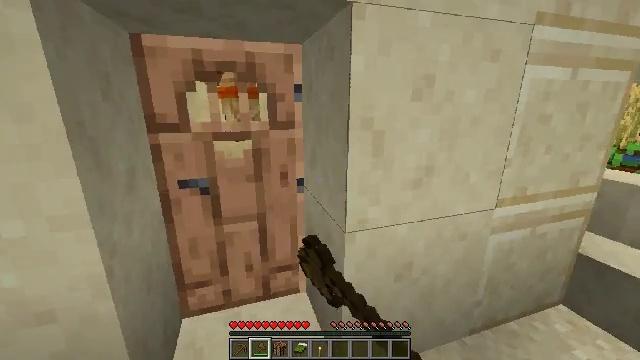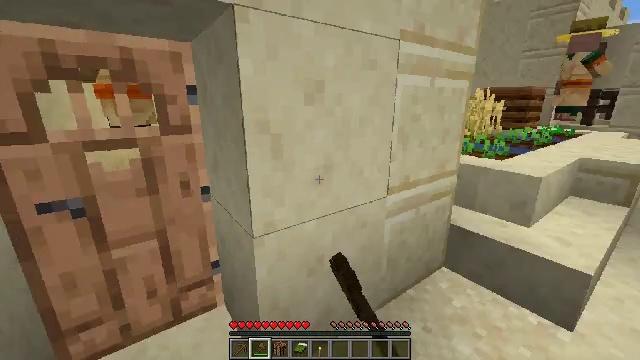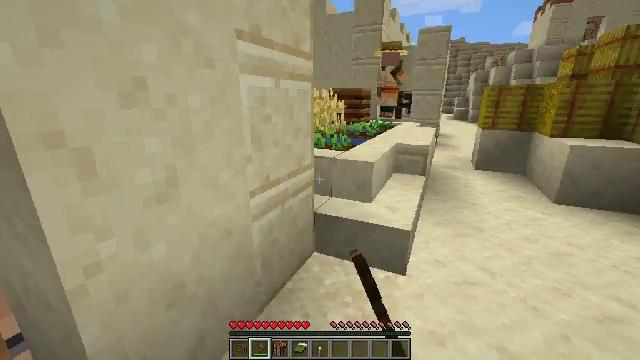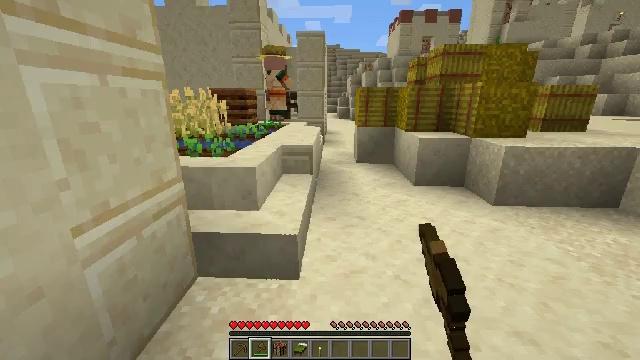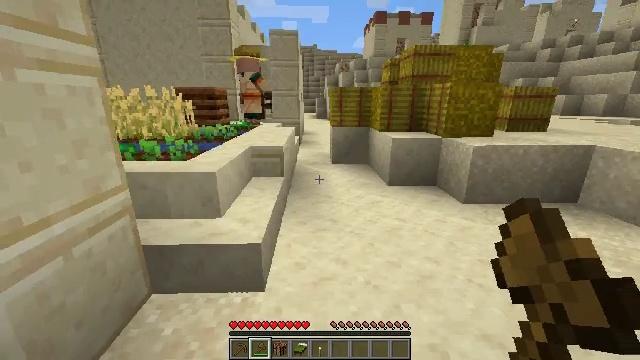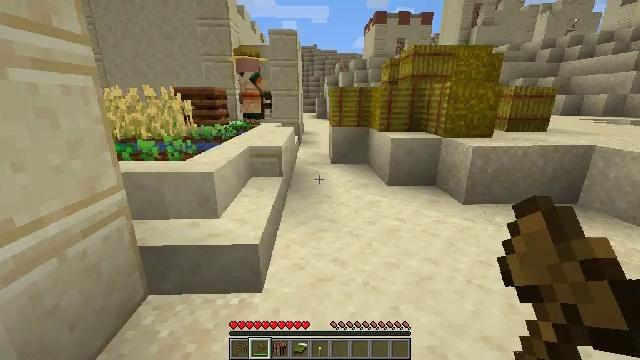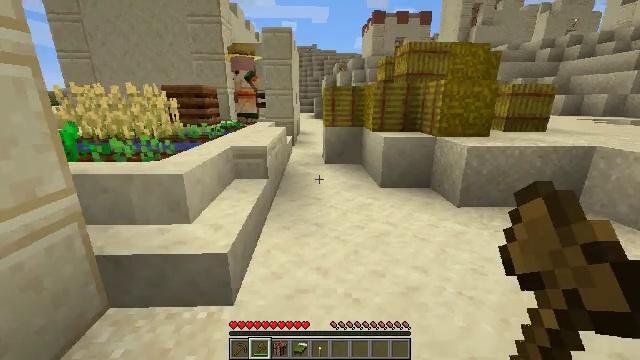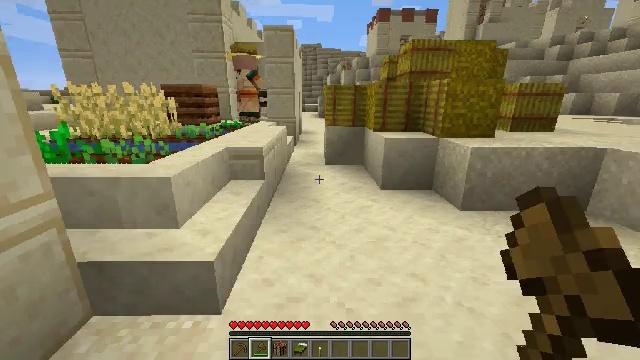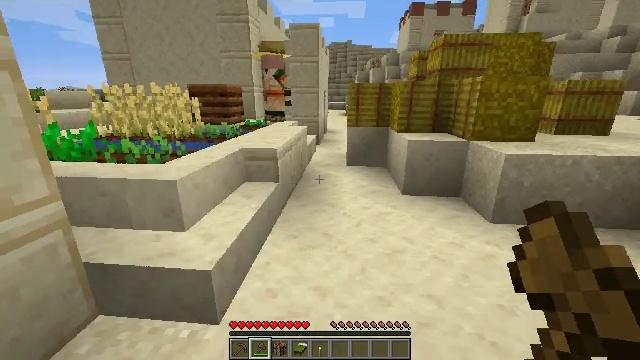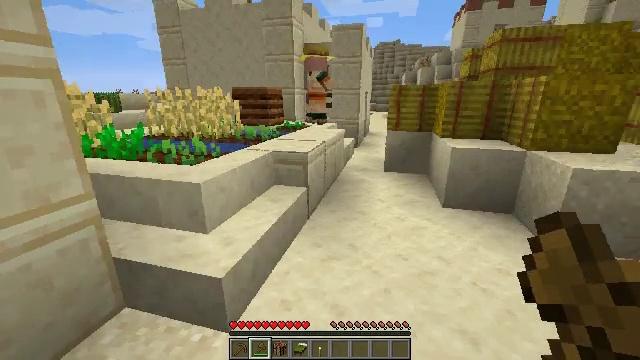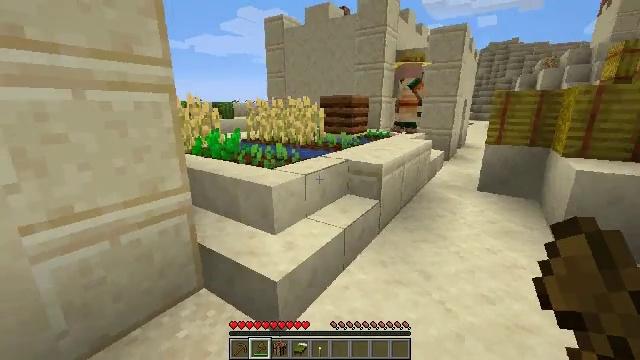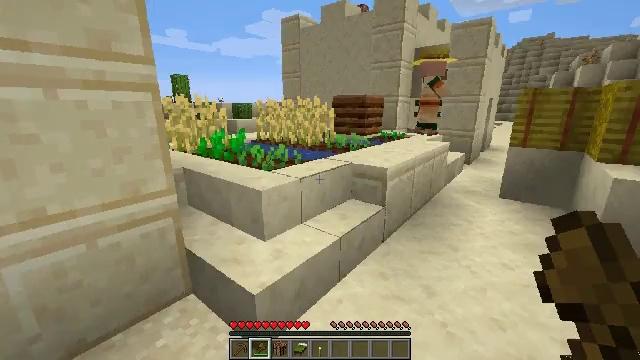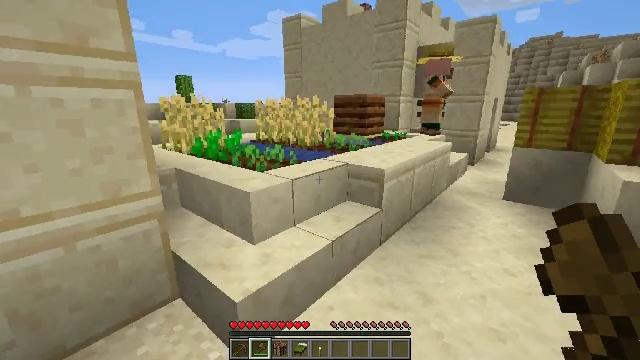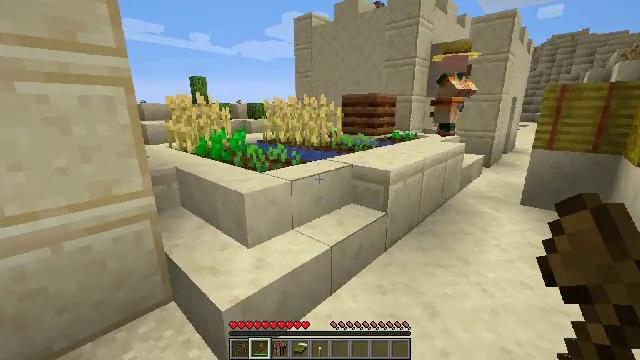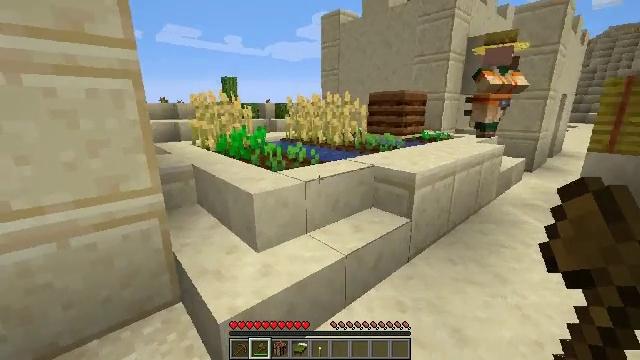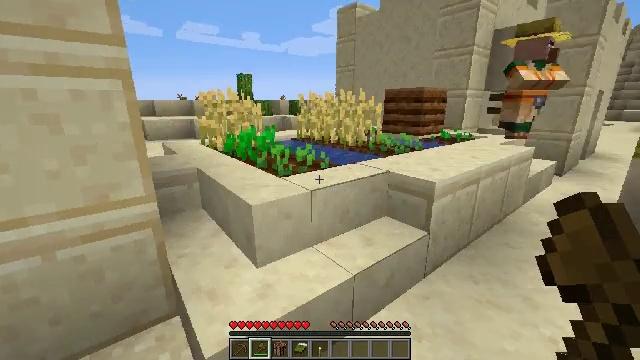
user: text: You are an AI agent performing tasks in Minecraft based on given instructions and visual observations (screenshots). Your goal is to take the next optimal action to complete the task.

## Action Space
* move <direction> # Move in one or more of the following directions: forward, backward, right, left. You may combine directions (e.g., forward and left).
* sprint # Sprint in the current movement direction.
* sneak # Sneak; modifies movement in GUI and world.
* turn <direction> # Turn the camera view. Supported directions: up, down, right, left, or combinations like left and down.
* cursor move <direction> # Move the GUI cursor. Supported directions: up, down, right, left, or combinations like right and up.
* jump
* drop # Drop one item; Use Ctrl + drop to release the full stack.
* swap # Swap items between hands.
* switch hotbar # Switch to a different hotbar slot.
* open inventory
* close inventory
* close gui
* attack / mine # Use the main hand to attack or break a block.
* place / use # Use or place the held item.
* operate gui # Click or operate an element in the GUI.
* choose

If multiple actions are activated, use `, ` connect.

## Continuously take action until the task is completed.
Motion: motion action
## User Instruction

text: Break the mature wheat plants.
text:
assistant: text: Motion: move right, turn right
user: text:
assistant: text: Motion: move forward and move right, turn right
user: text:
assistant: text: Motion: move forward and move right, turn right
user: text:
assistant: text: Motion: move forward and move right, turn right
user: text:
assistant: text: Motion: move forward and move right
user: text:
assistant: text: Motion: move forward and move right
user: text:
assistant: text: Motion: move forward and move right, turn left
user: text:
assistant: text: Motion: move forward and move right, turn left
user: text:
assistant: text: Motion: move forward and move right, turn left
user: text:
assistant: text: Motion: move forward and move right, turn left and up
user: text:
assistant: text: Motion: move forward and move right, turn left
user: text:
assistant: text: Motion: move forward and move right, turn left
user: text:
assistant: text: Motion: move forward, turn left
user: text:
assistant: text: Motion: move forward, turn left
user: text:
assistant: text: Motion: move forward, turn left
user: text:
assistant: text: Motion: move forward, turn left and down
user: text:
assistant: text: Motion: move forward, turn left and down
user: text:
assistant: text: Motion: move forward, turn left and down
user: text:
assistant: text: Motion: move forward, turn left and down
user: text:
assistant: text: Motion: move forward, turn left and down
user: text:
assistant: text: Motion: move forward, turn left
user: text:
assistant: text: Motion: move forward, turn left and down
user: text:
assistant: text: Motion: move forward, turn left and down
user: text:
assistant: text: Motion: move forward, turn down
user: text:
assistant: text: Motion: move forward, turn down
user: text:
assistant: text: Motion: move forward, turn right and down
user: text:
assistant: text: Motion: turn right and down
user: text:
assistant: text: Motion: move forward, turn right and down, attack / mine
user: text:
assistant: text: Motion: move forward, turn down, attack / mine
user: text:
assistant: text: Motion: move forward, turn right and down, attack / mine